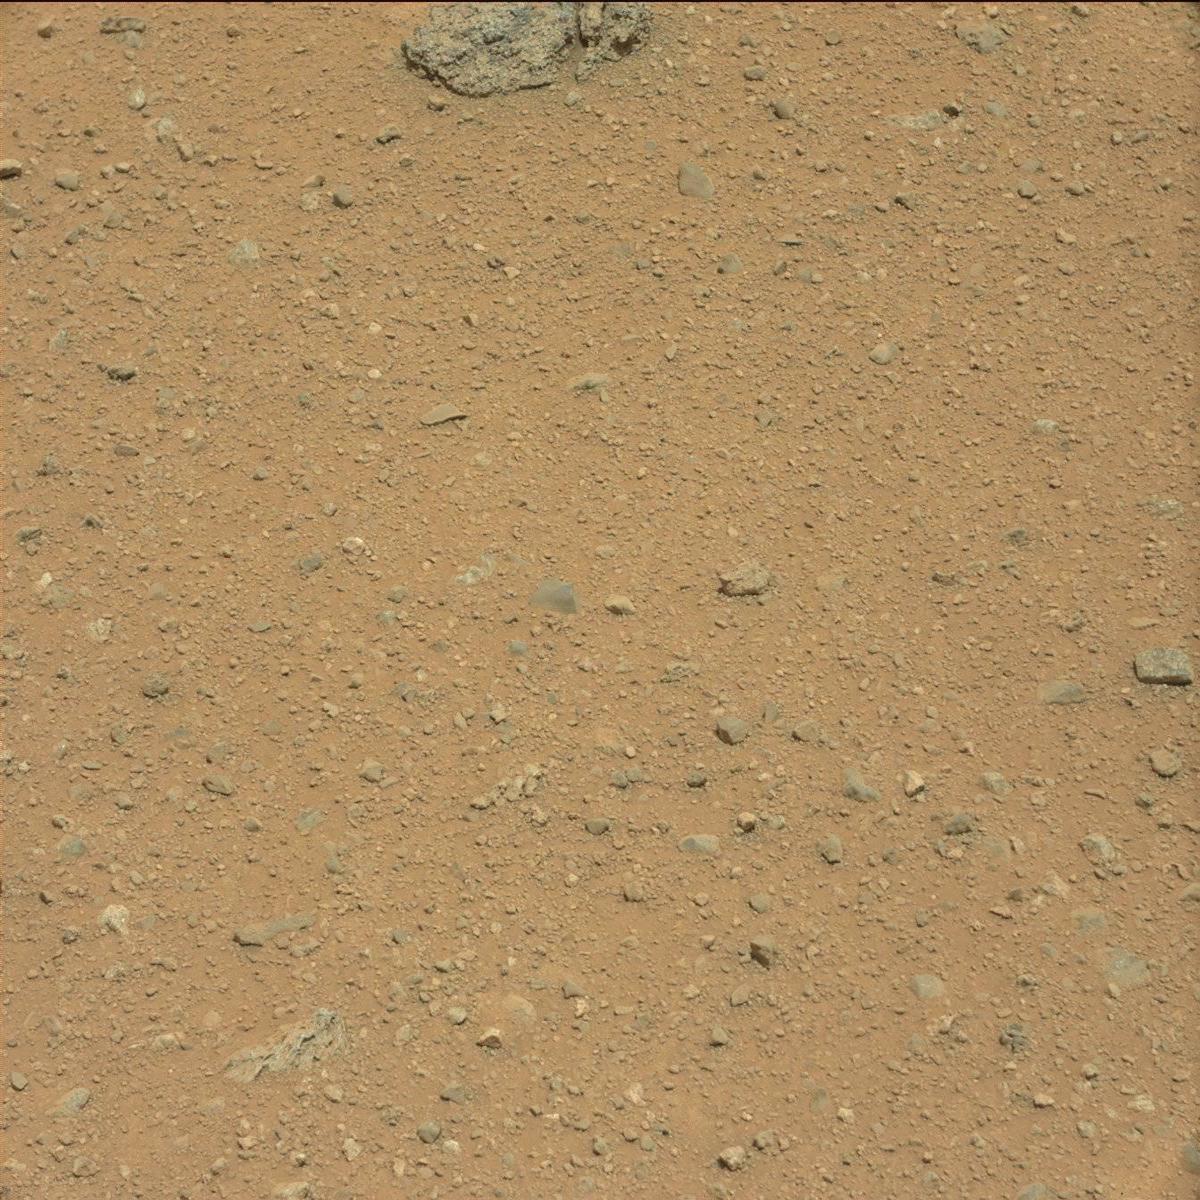
Terrain classes present: Bedrock, Rock, Sand / Soil